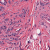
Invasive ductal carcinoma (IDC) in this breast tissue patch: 1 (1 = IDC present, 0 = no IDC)